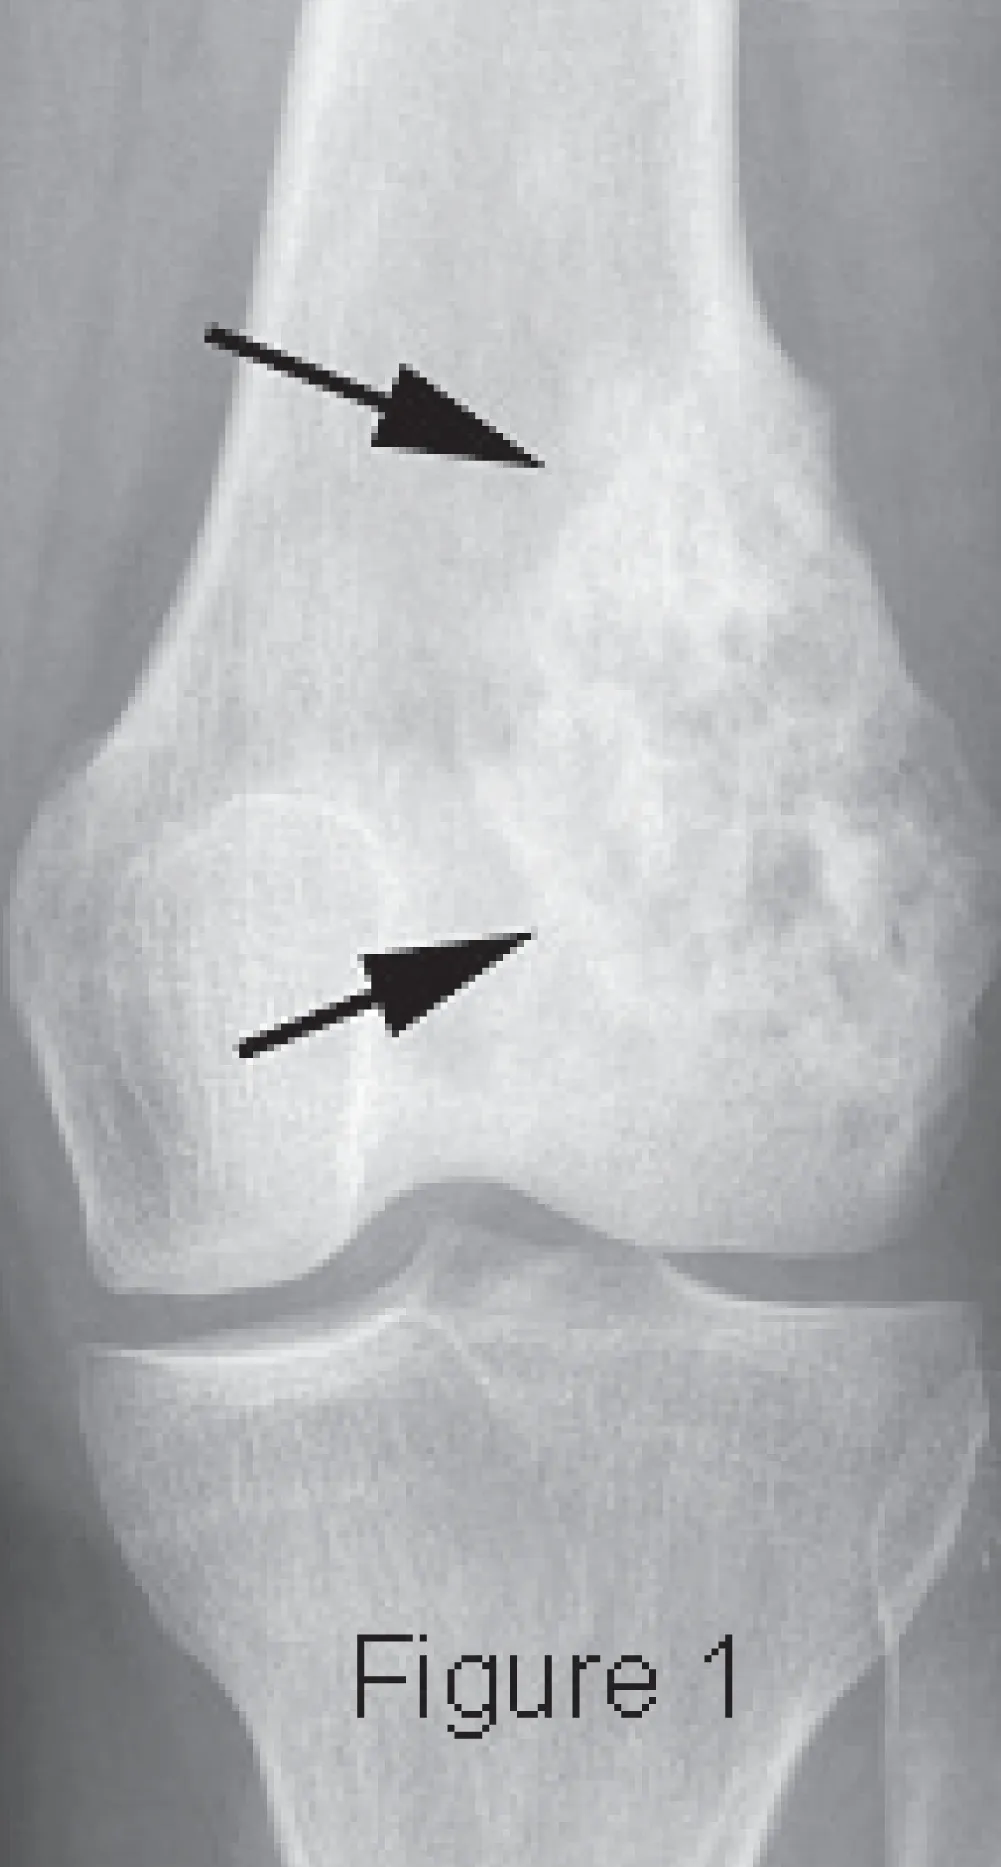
Radiograph showing an osteolytic and osteoblastic intra-medullary tumor characteristic of osteosarcoma.
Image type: radiology (x_ray)